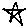
Label: star